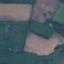
Land use / land cover: Pasture